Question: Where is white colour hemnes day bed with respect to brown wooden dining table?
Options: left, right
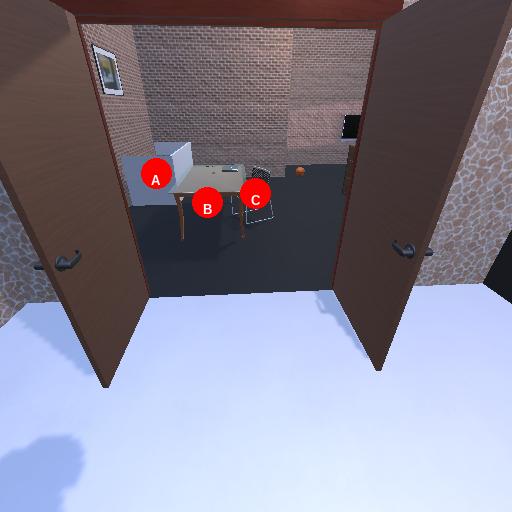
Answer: left